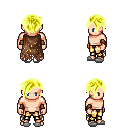
a pixel art fantasy rpg character, male body template, human, light skin, brown tattered cape, gold greaves, gold pixie cut hairstyle, cloth bracers, white slippers, four views (front, back, left, right), 2x2 character sprite sheet, small pixel art, hard edges, no anti-aliasing